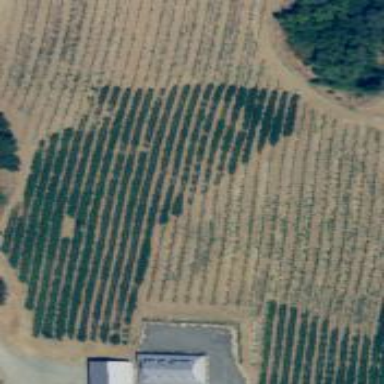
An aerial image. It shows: Vineyard growing wine grapes.